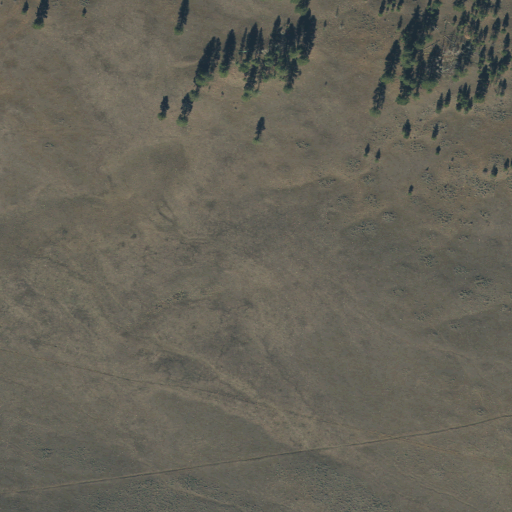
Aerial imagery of plain(s) in Utah named Seventyseven Flat containing shrub, evergreen forest, woody wetlands, and deciduous forest